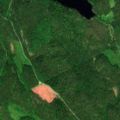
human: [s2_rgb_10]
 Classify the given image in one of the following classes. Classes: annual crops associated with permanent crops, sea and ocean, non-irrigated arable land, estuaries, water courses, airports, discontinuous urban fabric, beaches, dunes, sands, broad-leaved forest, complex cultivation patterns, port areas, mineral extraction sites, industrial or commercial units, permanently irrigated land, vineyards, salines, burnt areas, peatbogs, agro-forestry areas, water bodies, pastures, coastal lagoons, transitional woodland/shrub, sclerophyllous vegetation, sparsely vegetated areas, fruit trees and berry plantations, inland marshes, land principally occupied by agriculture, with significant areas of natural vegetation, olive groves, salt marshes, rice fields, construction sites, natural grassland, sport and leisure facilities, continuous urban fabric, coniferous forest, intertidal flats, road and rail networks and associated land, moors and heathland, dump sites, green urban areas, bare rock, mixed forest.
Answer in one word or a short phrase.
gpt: coniferous forest, mixed forest, transitional woodland/shrub